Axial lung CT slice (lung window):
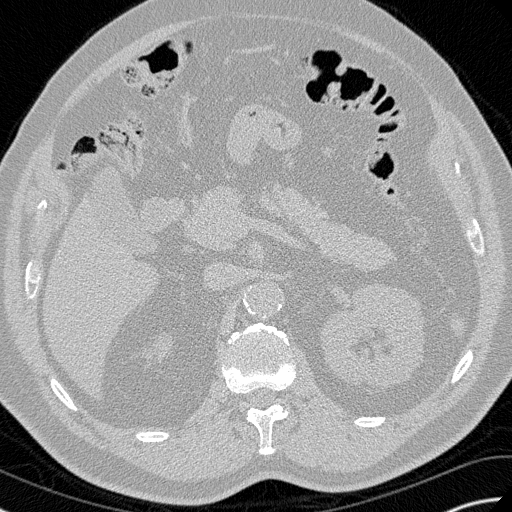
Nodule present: no